Question: What is the Date selected?
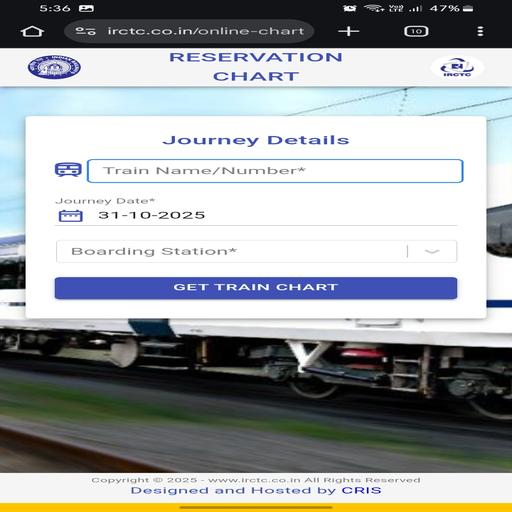
Answer: 31-10-2025 00:00